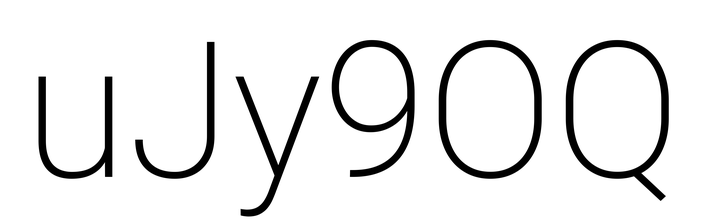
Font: Roboto_ExtraLight